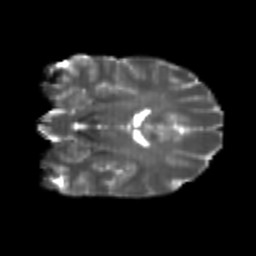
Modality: T2w
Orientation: coronal
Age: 22
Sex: female
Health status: healthy
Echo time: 0.074 s